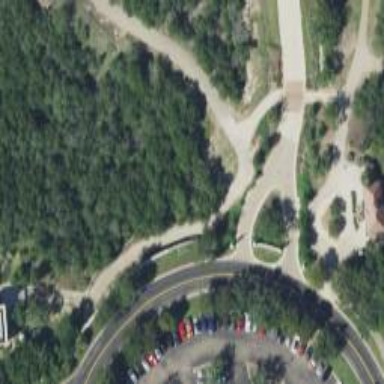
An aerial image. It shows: Pathway for golfing.